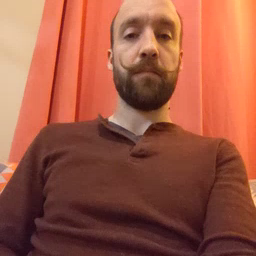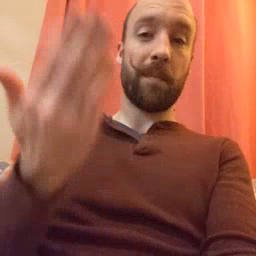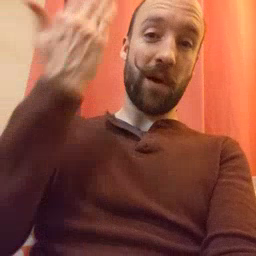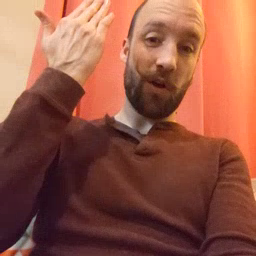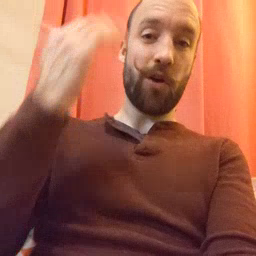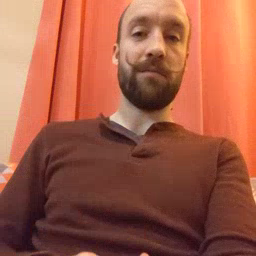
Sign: morning